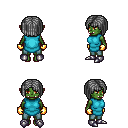
a pixel art fantasy rpg character, female body template, orc, green skin, teal tunic, teal pants, gray pageboy hairstyle, gold gloves, metal boots, four views (front, back, left, right), 2x2 character sprite sheet, small pixel art, hard edges, no anti-aliasing